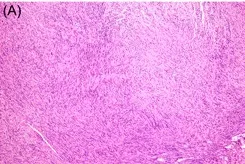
(A, B) Histopathologic examination of the tumor showed spindle cells with elongated wavy nuclei, a biphasic pattern, and focal nuclear palisading (hematoxylin and eosin, x100).
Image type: pathology (h&e)